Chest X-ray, AP view. Patient: 40 years old, sex M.
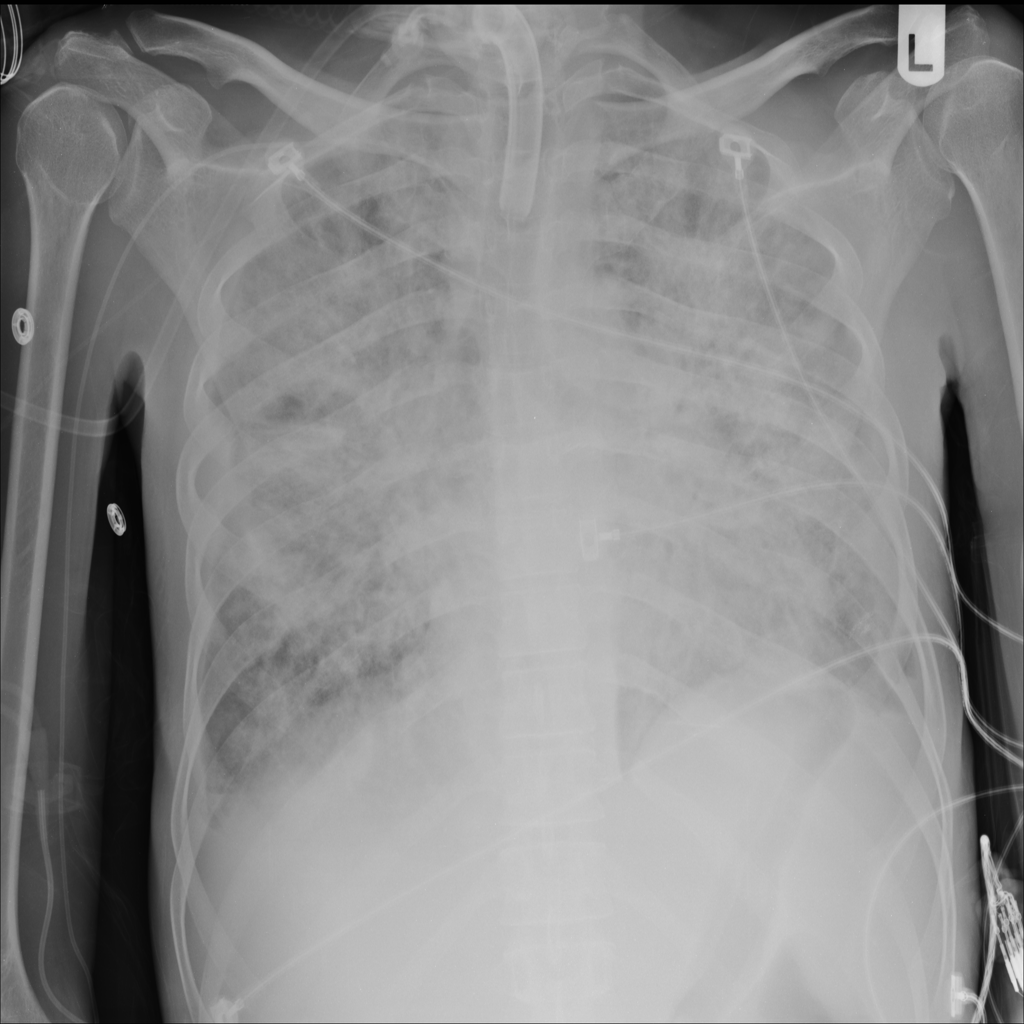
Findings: No Finding